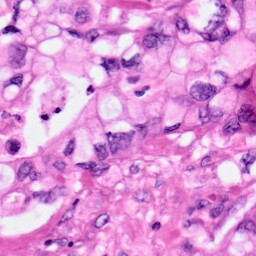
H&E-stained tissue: Pancreatic